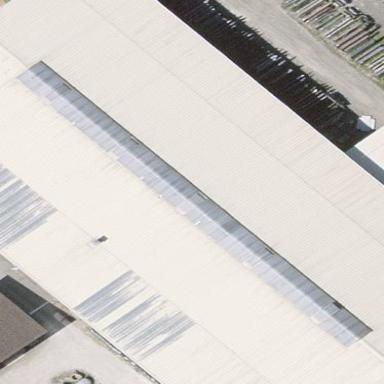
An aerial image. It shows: Industrial building.